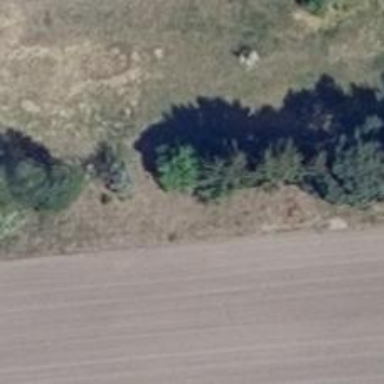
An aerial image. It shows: Row of deciduous broadleaved trees.